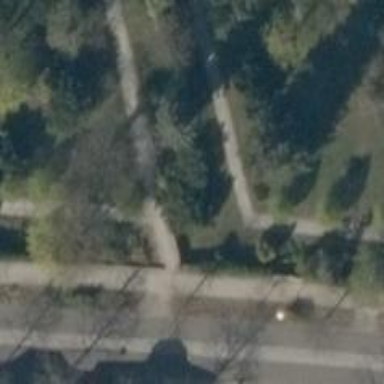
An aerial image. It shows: Compacted footway.